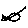
Label: fish